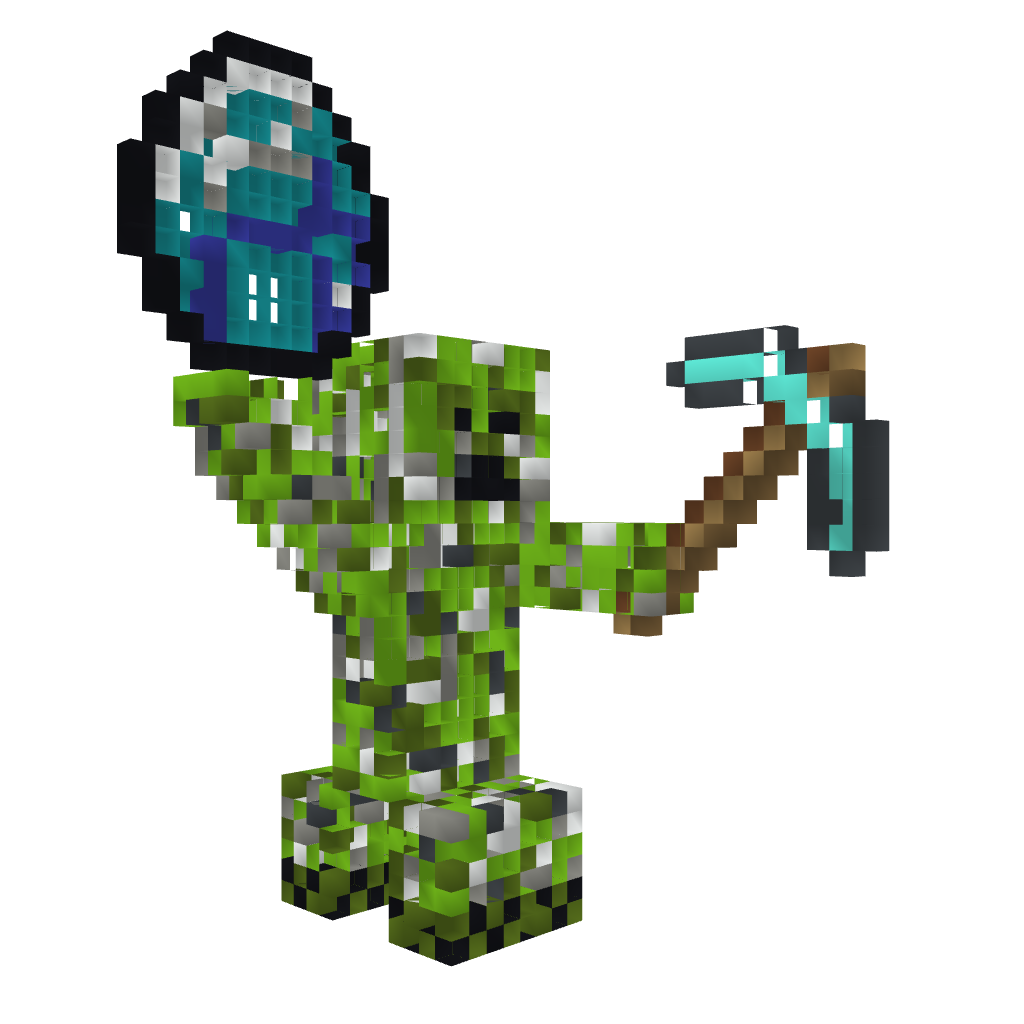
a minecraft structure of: Creeper Revenge